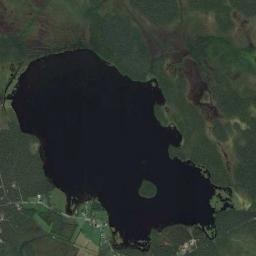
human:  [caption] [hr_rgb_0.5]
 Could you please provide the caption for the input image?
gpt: An irregularly shaped blue lake surrounded by green fields and fields .

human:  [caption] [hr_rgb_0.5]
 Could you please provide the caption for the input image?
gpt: The lake lies on a flat ground covered with vegetation and the water is dark blue .

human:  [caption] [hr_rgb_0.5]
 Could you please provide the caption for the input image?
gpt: There are many trees around the lake .

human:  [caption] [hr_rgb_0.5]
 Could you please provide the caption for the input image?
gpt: The lake in the picture is very small .

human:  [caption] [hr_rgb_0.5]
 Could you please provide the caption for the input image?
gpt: There are green meadows around the lake .